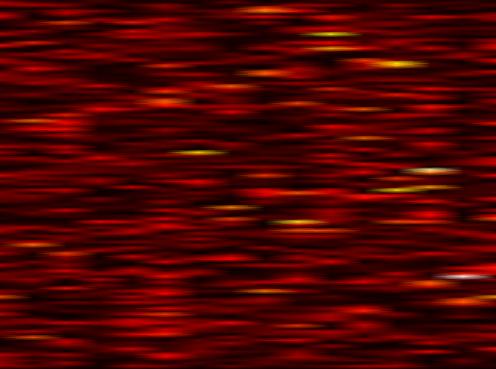
Label: WOLA